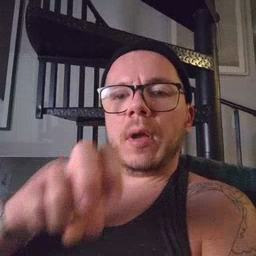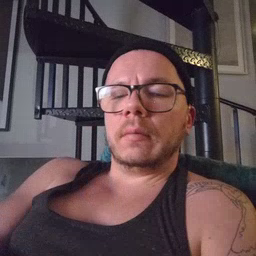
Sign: ride